Interaction volume radius: 5 \u00c5
Interaction volume height: 30 \u00c5
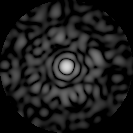
Disorder parameter: 0.8508